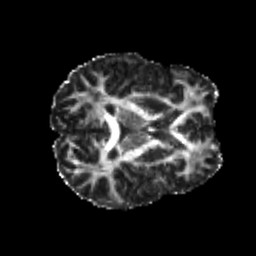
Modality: FA
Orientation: axial
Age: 23
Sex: male
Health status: healthy
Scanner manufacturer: philips
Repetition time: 7.388 s
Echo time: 0.08599 s